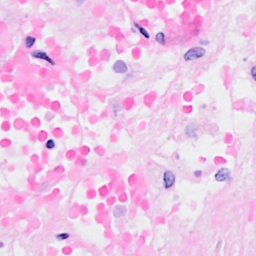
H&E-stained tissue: Breast